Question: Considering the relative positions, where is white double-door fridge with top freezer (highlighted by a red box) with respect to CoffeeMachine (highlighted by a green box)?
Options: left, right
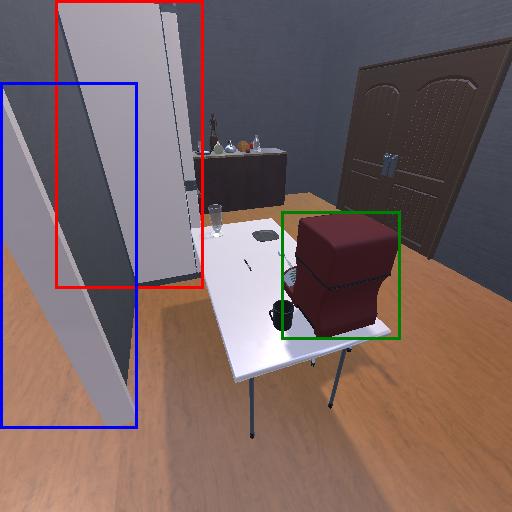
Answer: left